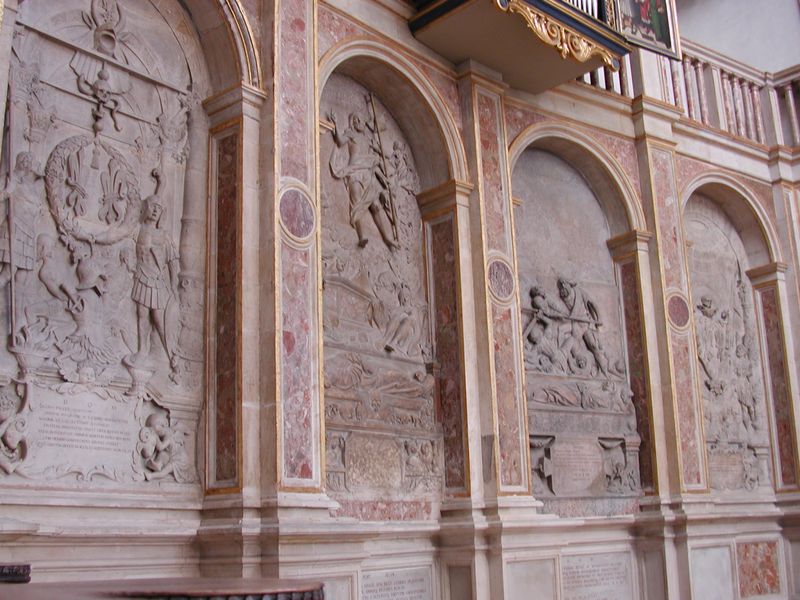
Titel: Epitaphien
Künstler: Albrecht Dürer
Standort: Augsburg, St. Anna, Fuggerkapelle (EU - D - B)
Schlagwörter: relief, pilaster, rundbogen, kranz, christus, rundbögen, krieger, römisch, standarte, nischen, arcaden, reliwf